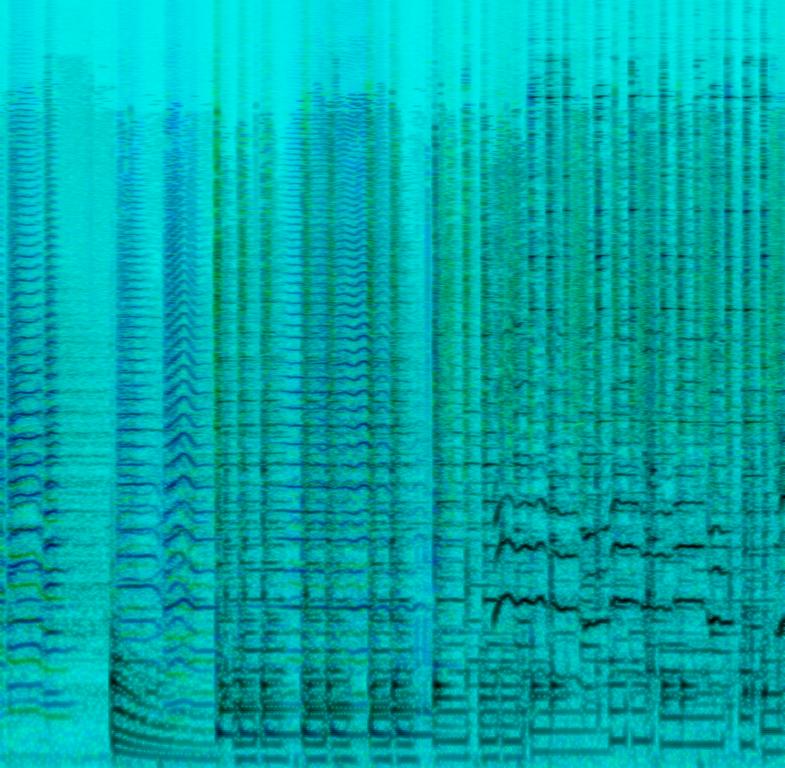
This is a Latin American dance song in the salsa style. We hear layers of upbeat, rhythmic percussion  that's suitable for dancing. Maracas, bongos, and a groovy and complex bassline coupled with a melodic instrument make for a vibrant and fun party/dance song.